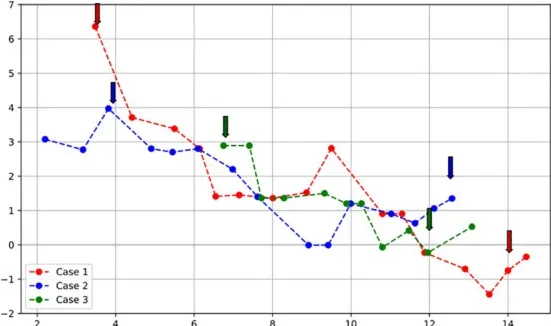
(A) Bone age z-scores plotted against chronological age throughout the course of treatment.
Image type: chart (chart)